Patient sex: M
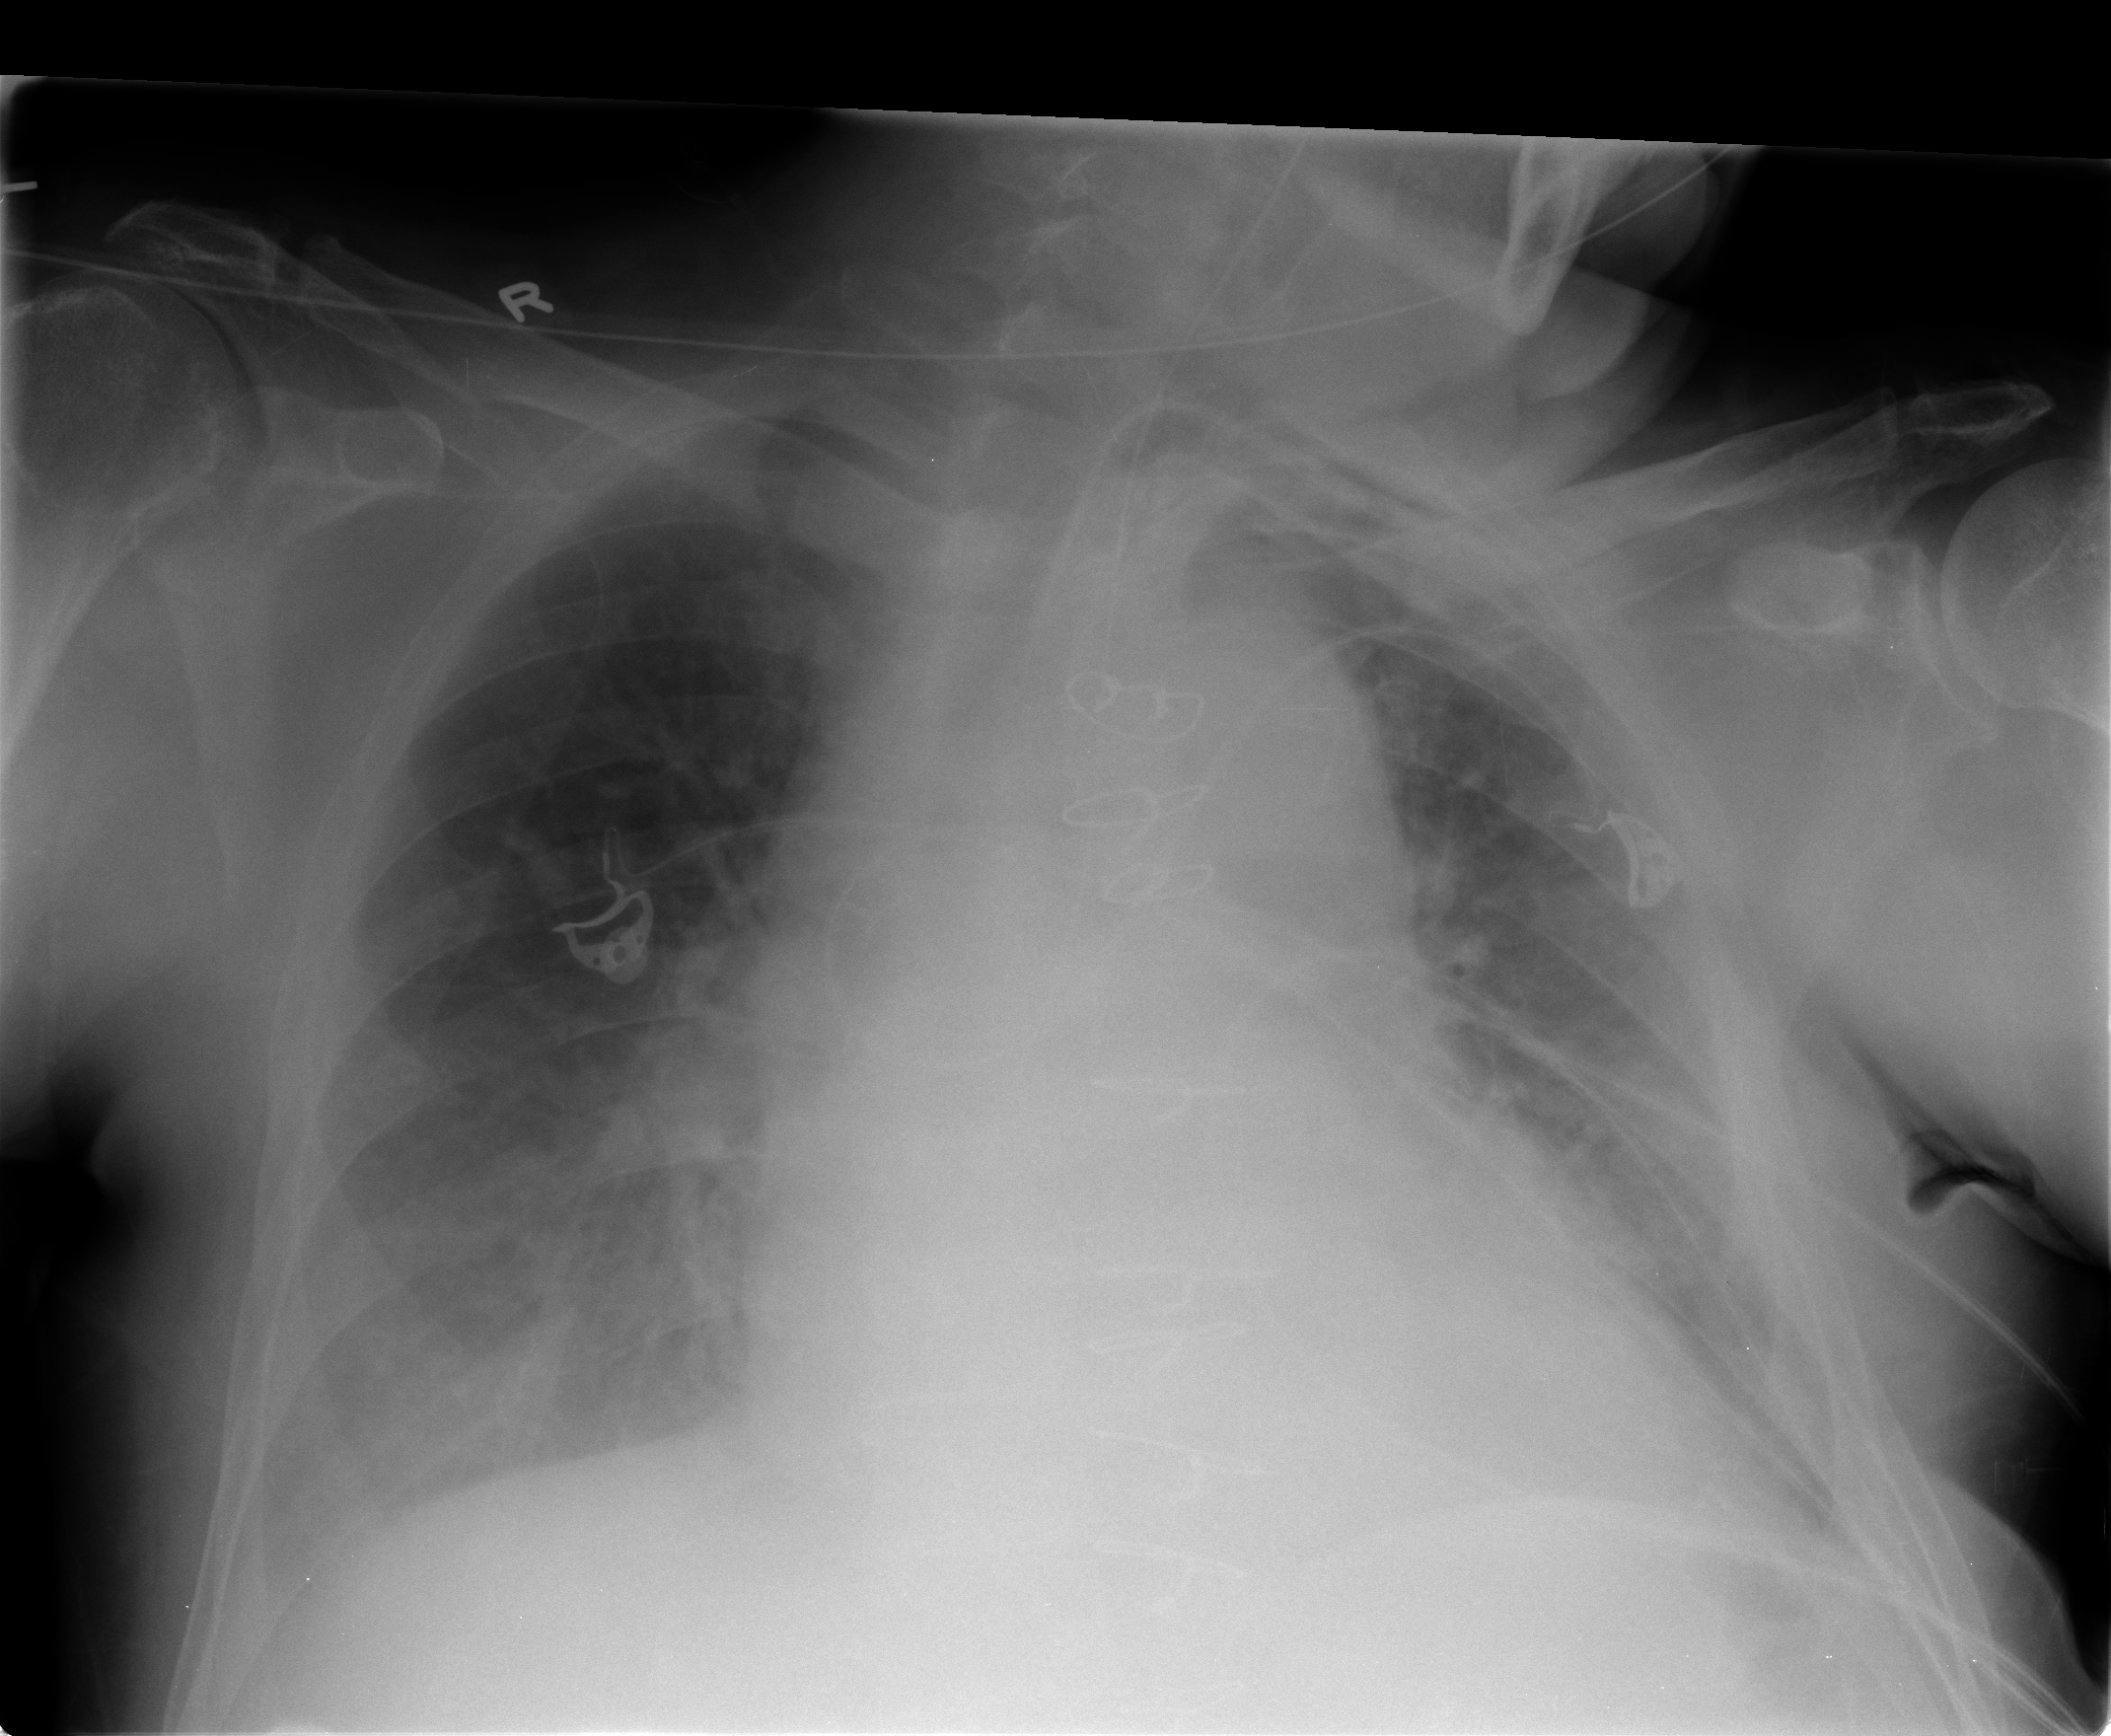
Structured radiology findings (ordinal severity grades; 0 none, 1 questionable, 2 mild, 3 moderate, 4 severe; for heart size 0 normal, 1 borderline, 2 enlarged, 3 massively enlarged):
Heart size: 2
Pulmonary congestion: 2
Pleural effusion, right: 2
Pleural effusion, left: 1
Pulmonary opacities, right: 1
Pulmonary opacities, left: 1
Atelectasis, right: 2
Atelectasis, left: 2